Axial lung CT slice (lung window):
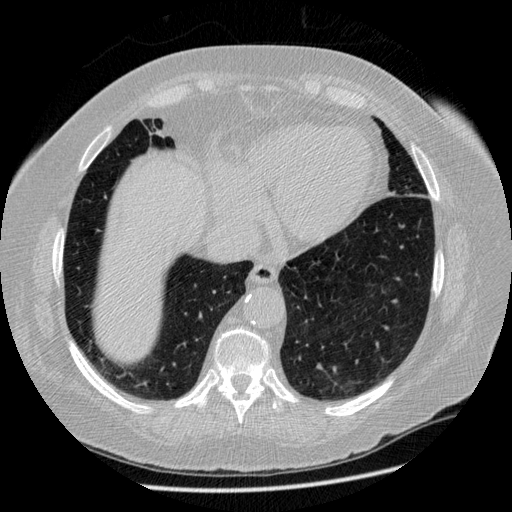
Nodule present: no